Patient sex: M
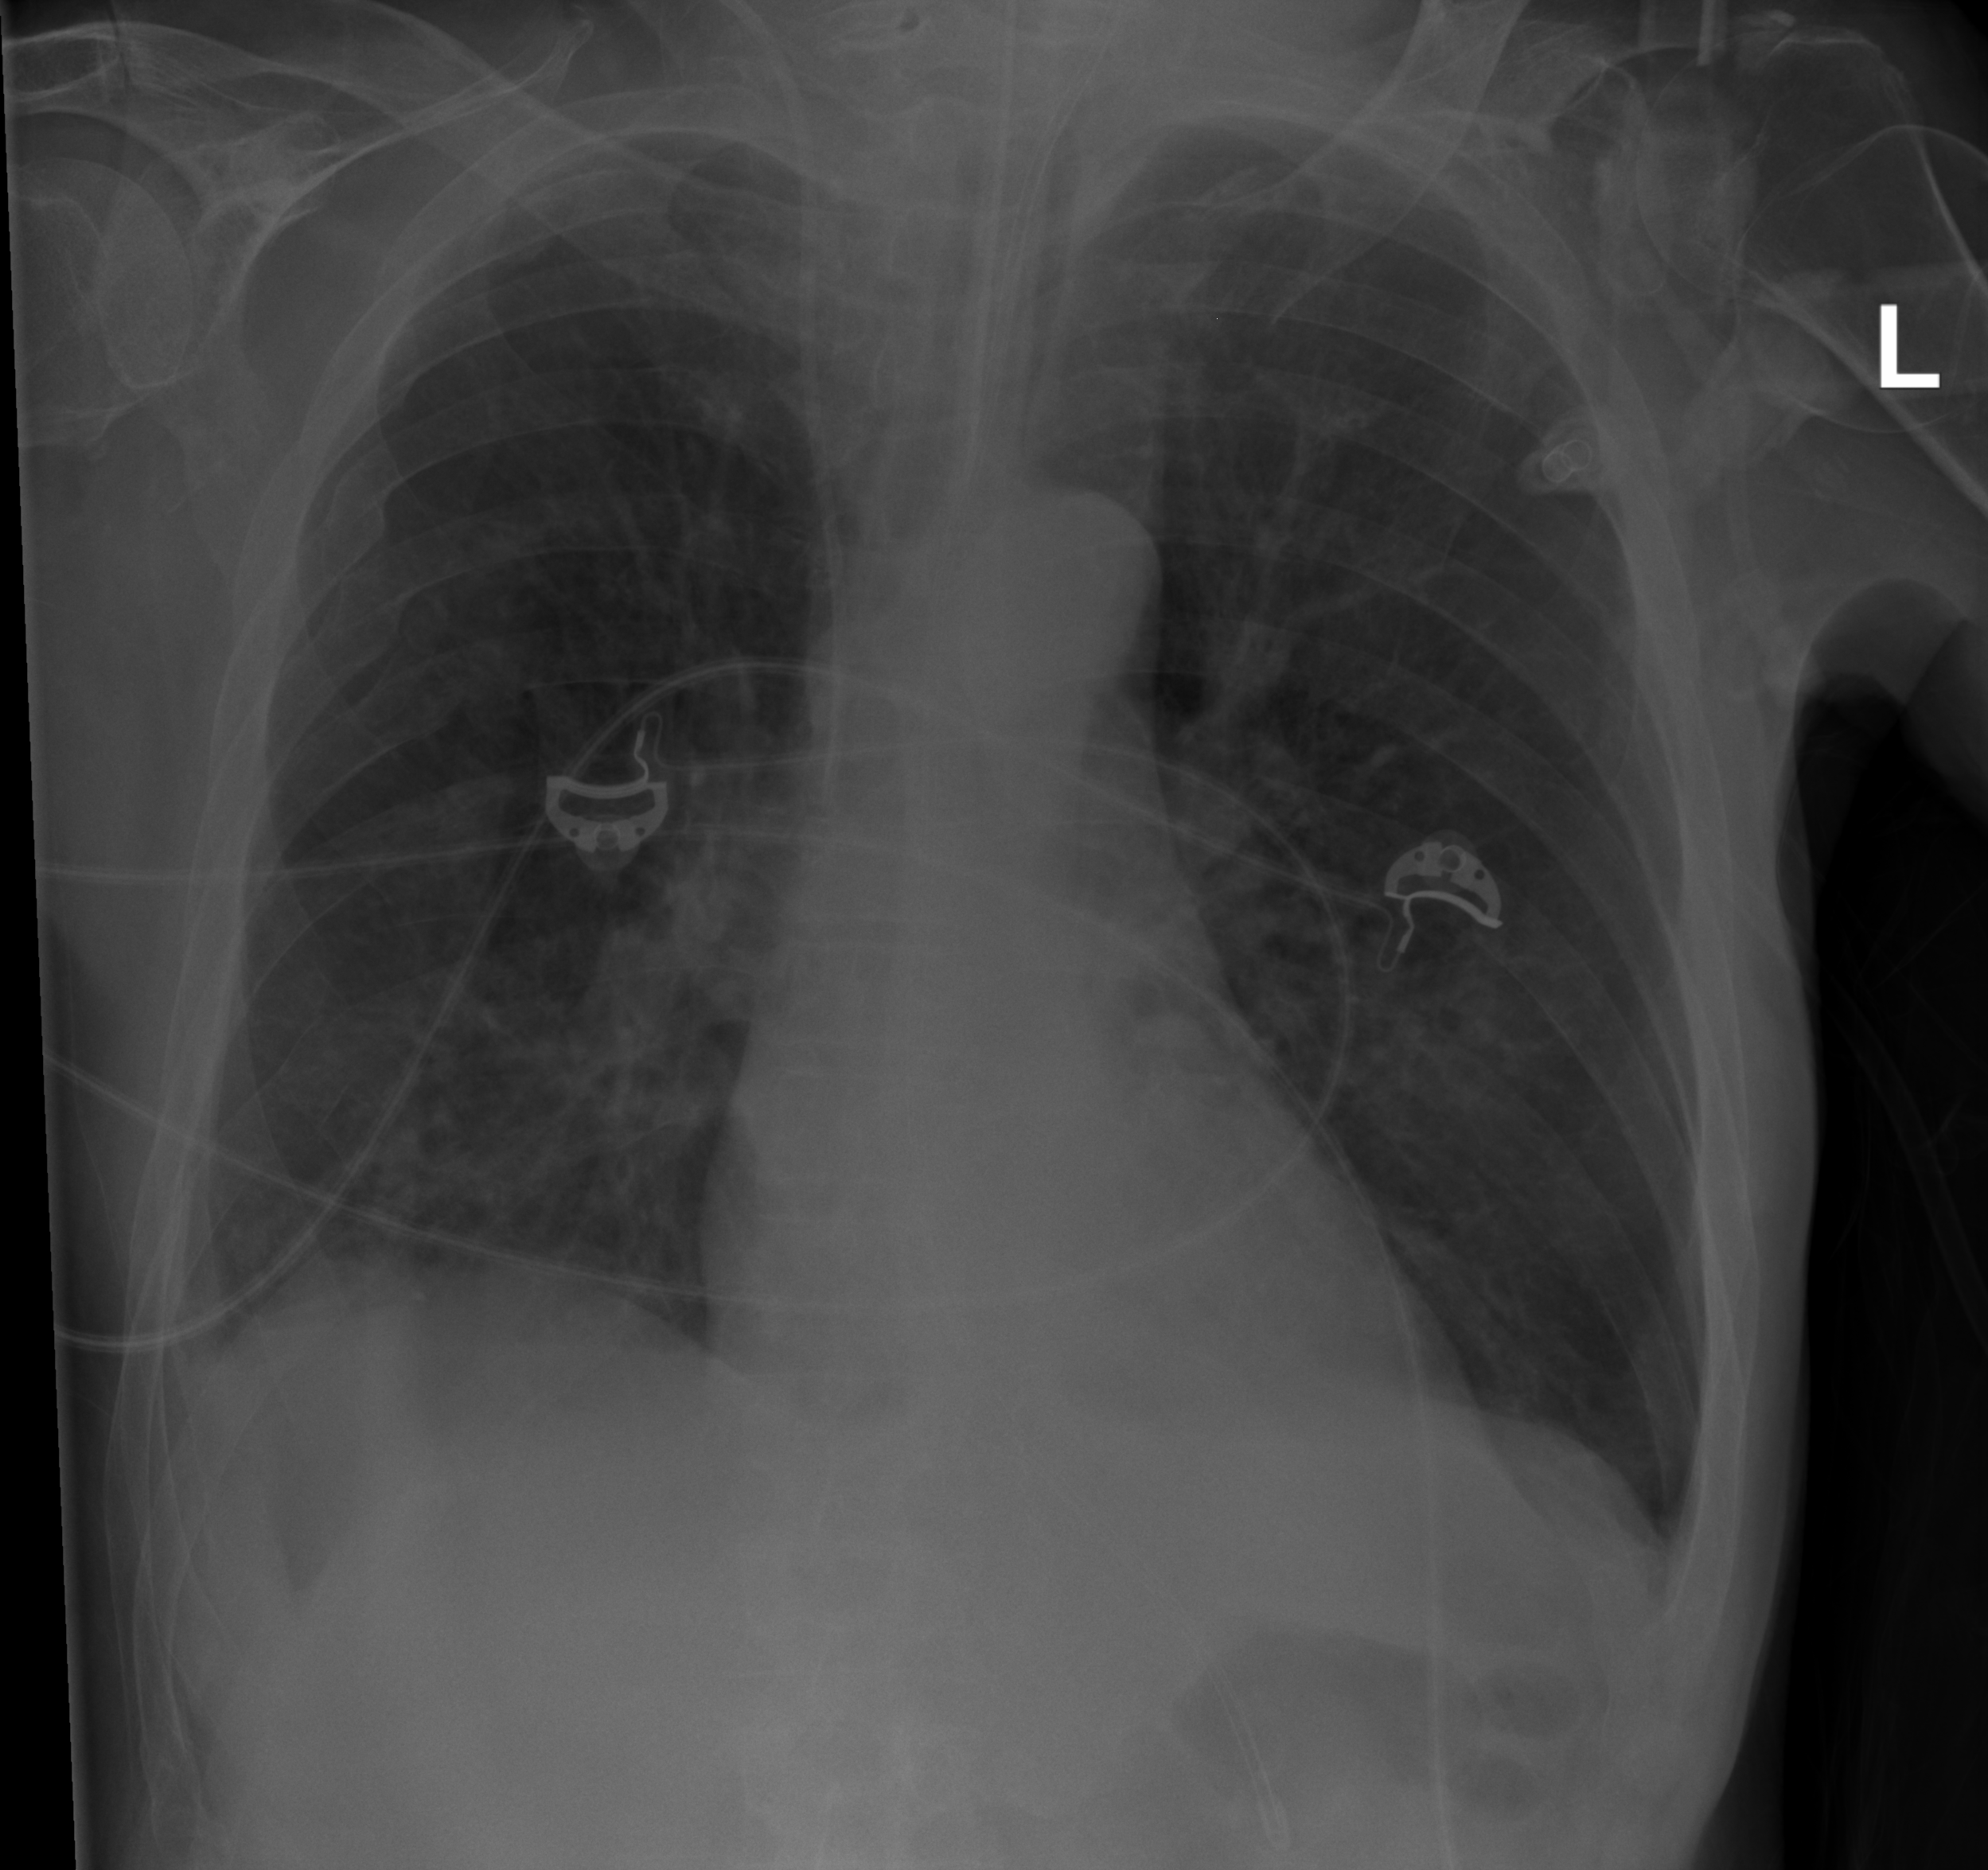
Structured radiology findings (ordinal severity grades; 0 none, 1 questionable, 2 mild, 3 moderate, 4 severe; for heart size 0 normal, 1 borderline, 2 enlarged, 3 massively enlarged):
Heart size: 0
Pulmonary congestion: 0
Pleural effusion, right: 2
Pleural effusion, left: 0
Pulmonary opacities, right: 0
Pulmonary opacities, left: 1
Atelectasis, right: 2
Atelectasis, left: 0